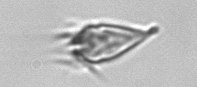
Label: Paratontonia_gracillima